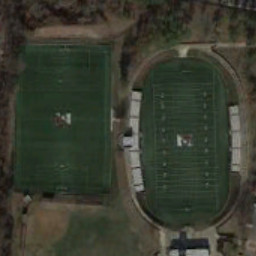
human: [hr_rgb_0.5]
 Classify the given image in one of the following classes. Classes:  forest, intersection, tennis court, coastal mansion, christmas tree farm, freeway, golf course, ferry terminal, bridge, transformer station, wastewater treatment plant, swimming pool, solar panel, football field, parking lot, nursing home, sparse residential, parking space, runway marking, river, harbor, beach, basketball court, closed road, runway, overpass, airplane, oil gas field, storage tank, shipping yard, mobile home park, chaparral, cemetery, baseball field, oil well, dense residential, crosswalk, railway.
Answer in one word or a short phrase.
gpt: football field